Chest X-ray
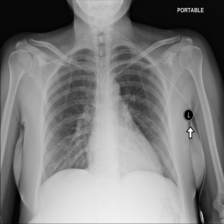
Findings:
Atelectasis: negative
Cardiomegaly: negative
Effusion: negative
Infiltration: positive
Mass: negative
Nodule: negative
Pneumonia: negative
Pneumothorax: negative
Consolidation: negative
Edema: negative
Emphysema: negative
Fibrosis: negative
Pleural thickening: negative
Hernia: negative